Aerial crown-view tile of a tropical tree (Barro Colorado Island, Panama), acquired 20240813:
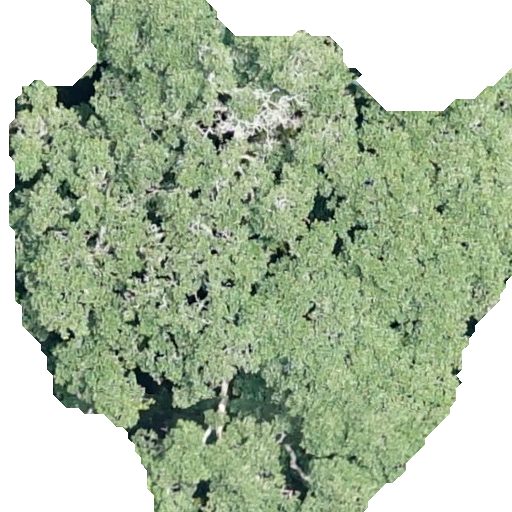
Species: Ficus insipida
GBIF accepted scientific name: Ficus insipida
Crown area: 315.367 m²